Aerial crown-view tile of a tropical tree (Barro Colorado Island, Panama), acquired 20250217:
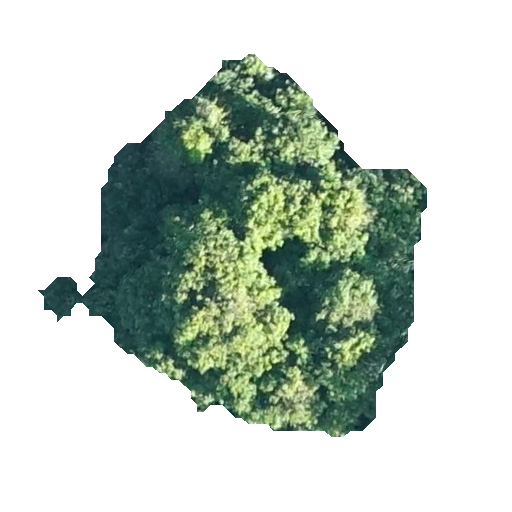
Species: Trichilia tuberculata
GBIF accepted scientific name: Trichilia tuberculata
Crown area: 130.857 m²